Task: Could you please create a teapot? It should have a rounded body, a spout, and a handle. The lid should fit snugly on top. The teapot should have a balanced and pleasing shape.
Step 166:
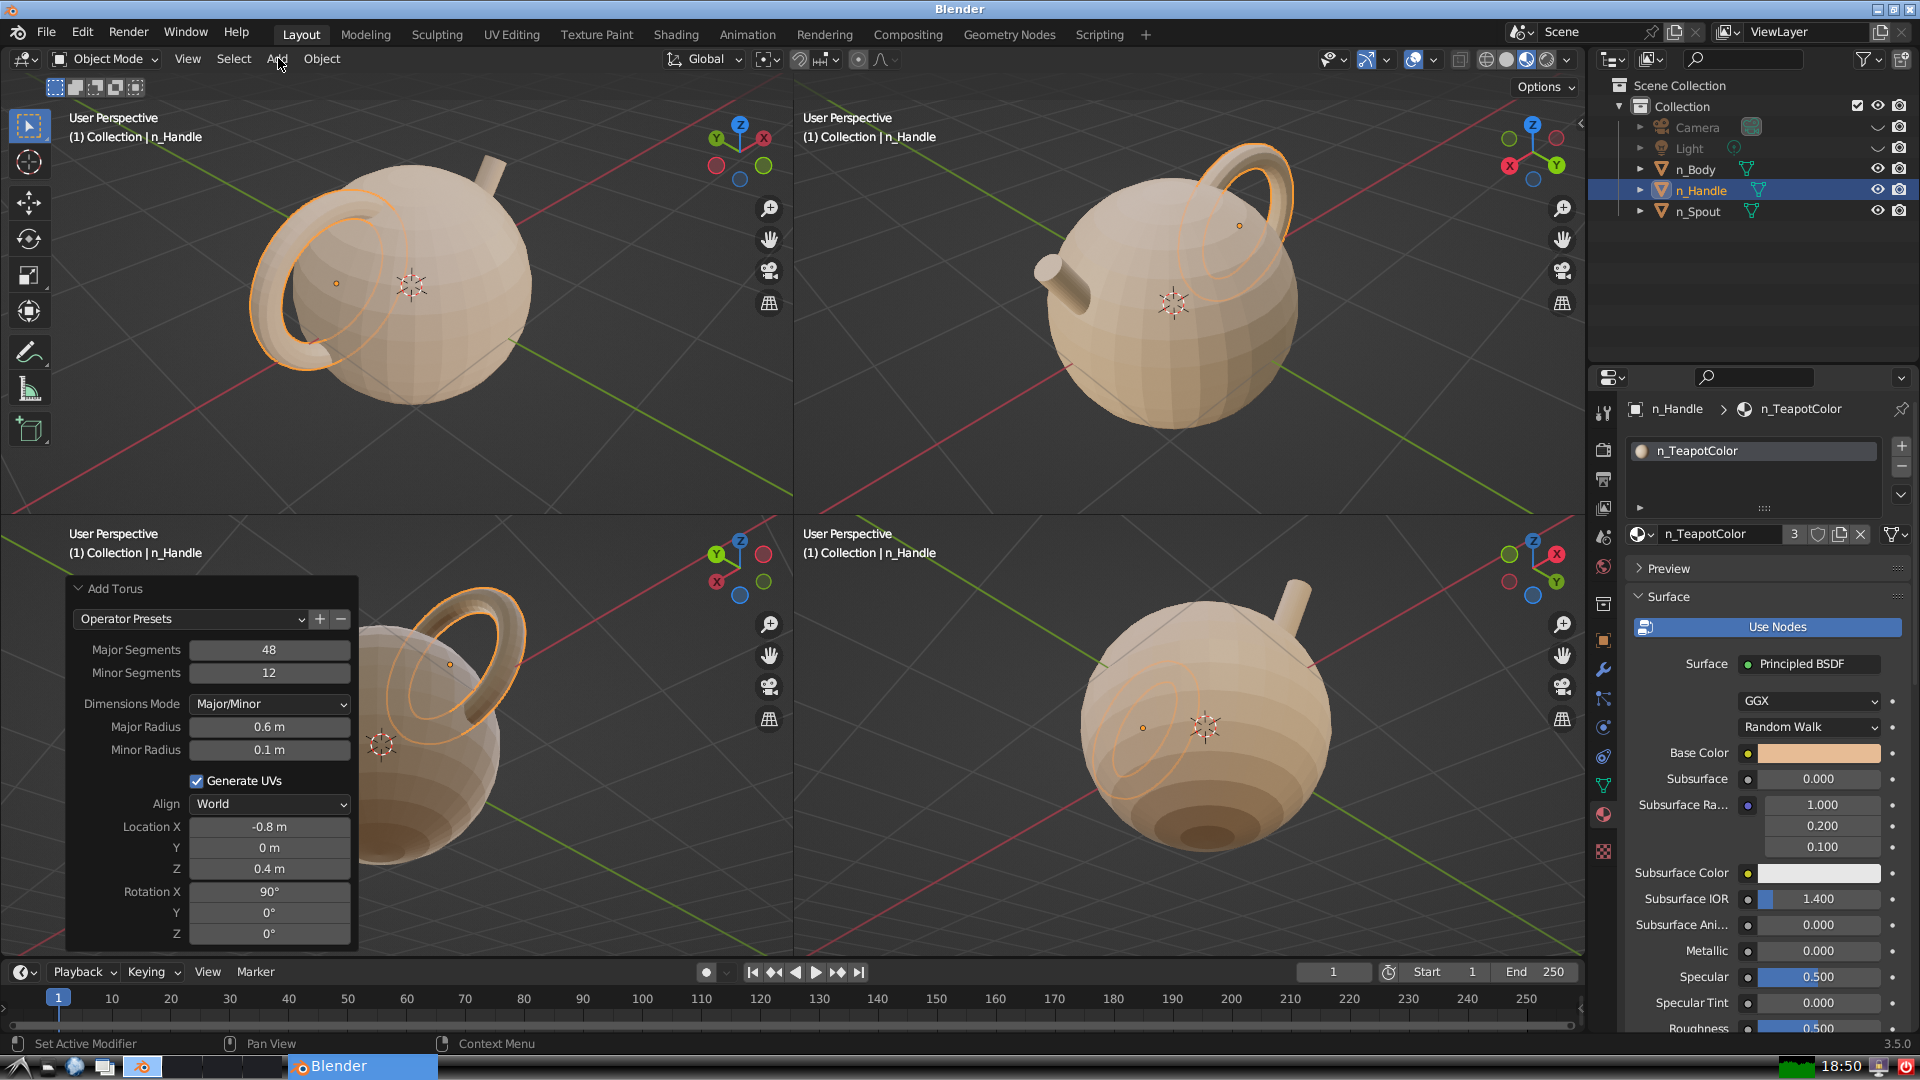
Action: click: no